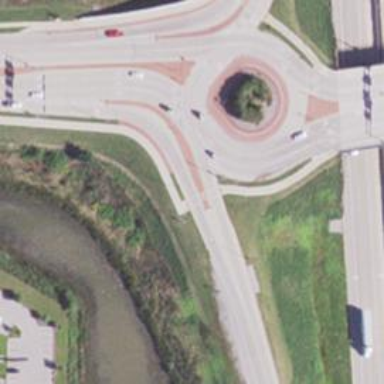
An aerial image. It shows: Roundabout at primary highway.